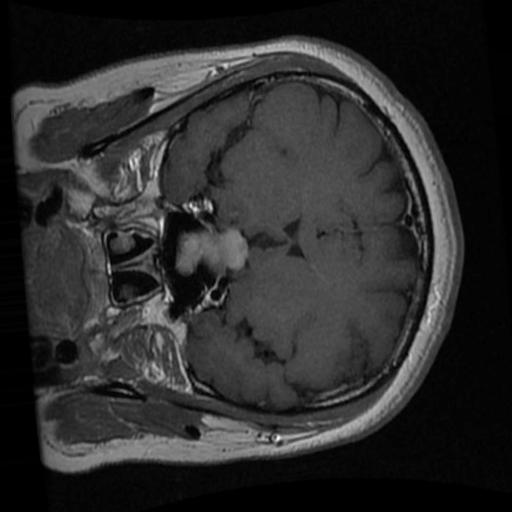
Label: brain_tumor